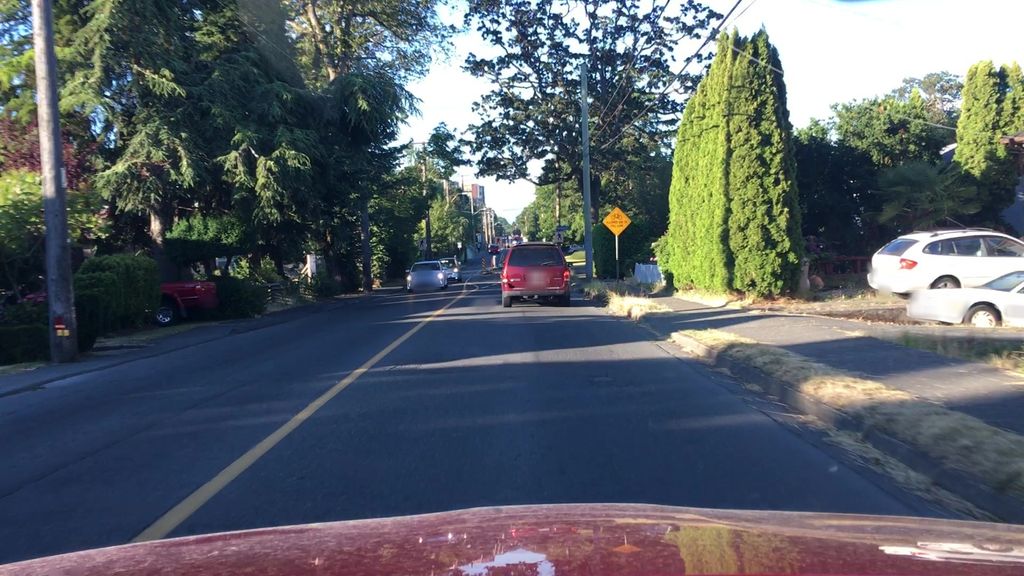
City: victoria